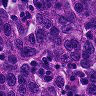
Metastatic tissue present: yes